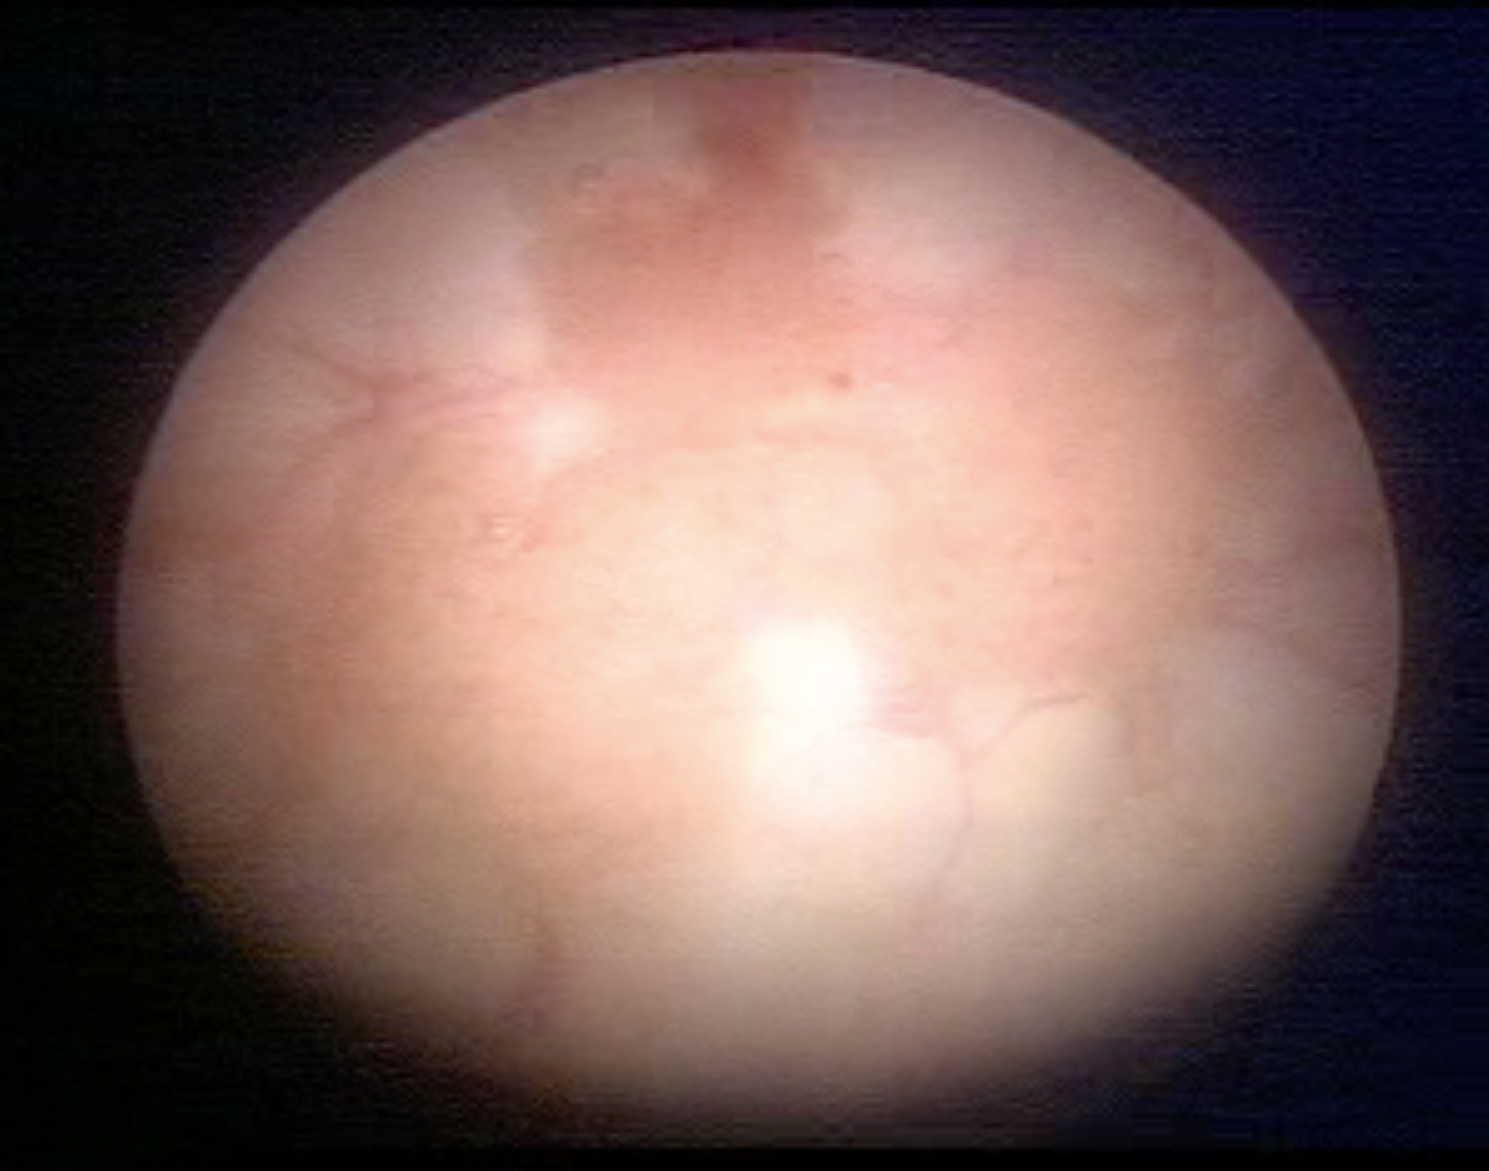
Modality: WLC
Class: Malignant
Subclass: LowGradePapillary
Lesion: Multifocal
Multifocal: 2 to 7
Stage: Ta
Morphology: Papillary
Bladder cancer association: Yes